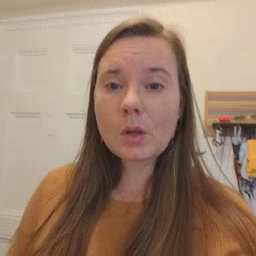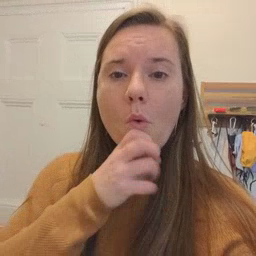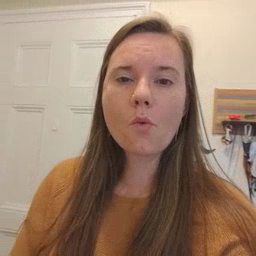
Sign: old